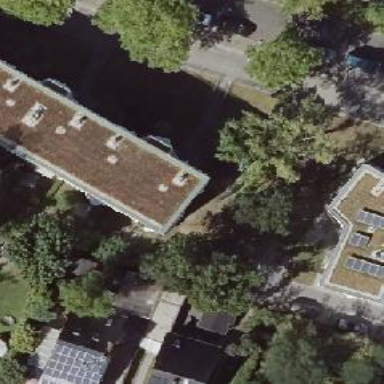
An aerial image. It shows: Flat-roofed apartment building.